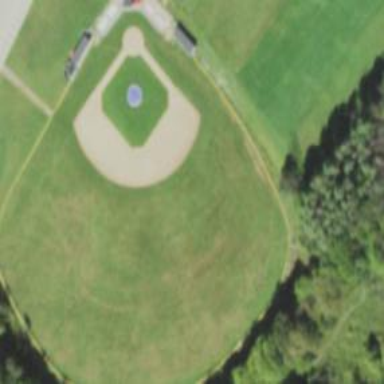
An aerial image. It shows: Baseball pitch for leisure and sports activities.